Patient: sex F, age 57
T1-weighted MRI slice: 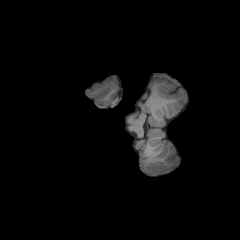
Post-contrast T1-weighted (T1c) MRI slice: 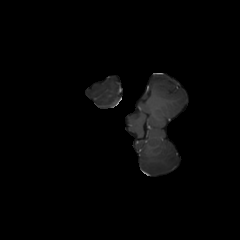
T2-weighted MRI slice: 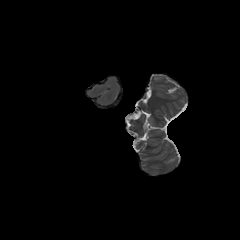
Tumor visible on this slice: no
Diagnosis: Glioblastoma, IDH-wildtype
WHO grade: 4